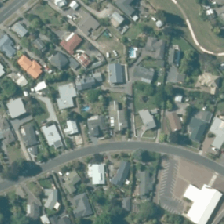
Land cover: urban_build_up